Question: I am running windows with gVim 'version 7.3-46 (32bit)'
I have set up Vim to automatically source my .vimrc after saving it with
'''
if has("autocmd")
autocmd bufwritepost vimrc.win source $MYVIMRC "Source config file on save
endif
'''
But when I issue the ':w' command my Powerline loses its color (it gets sourced indeed but breaks something). After reloading the file manually via ':source $MYVIMRC' the color returns. --> <URL>

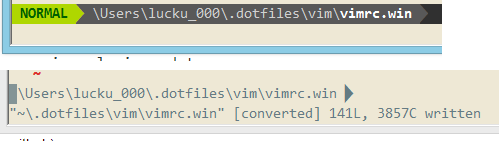
Answer: Duplicate of <URL>. When resourcing vimrc always use autocmd-nested.